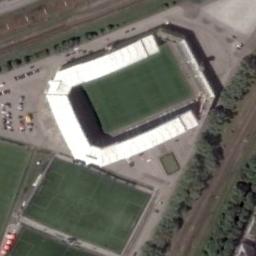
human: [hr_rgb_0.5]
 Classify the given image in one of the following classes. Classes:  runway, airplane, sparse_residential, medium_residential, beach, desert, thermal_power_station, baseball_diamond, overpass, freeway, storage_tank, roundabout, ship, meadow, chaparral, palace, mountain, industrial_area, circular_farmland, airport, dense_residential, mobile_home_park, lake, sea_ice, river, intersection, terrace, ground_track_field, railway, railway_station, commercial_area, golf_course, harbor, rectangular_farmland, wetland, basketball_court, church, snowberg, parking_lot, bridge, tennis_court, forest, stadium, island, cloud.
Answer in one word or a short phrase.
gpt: stadium